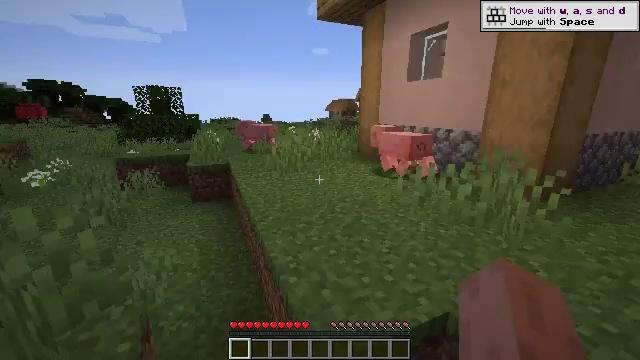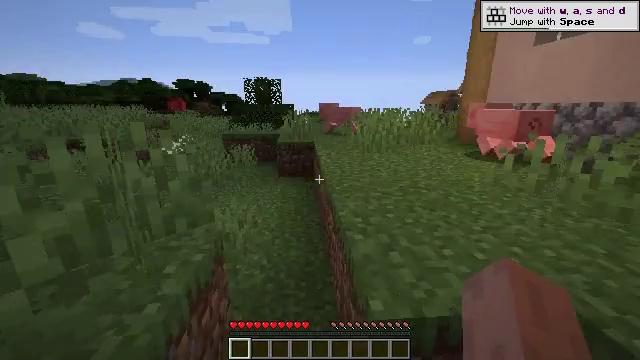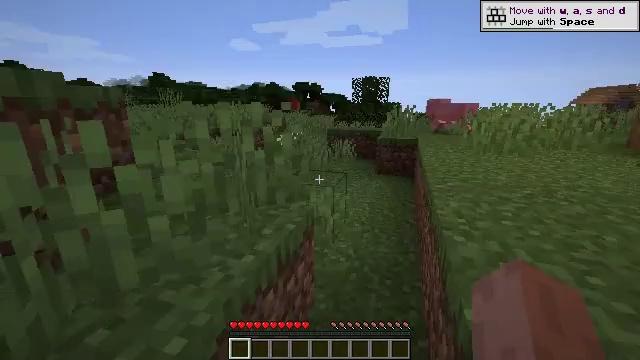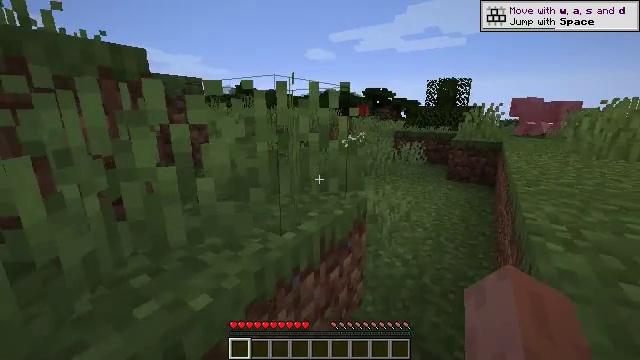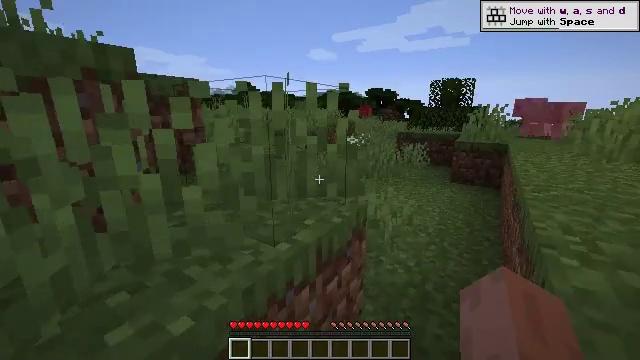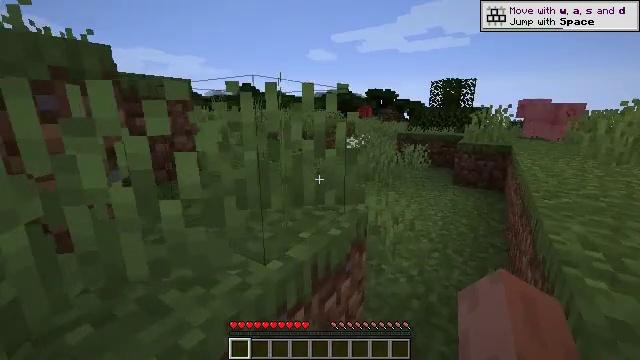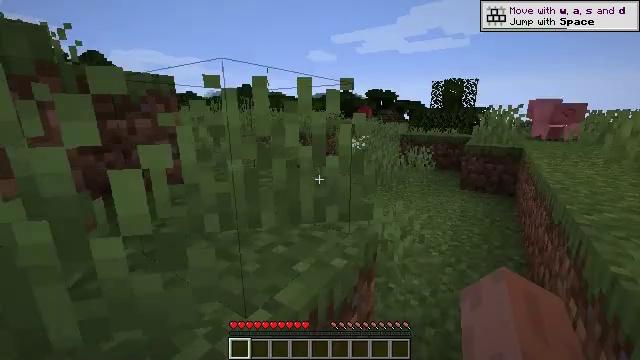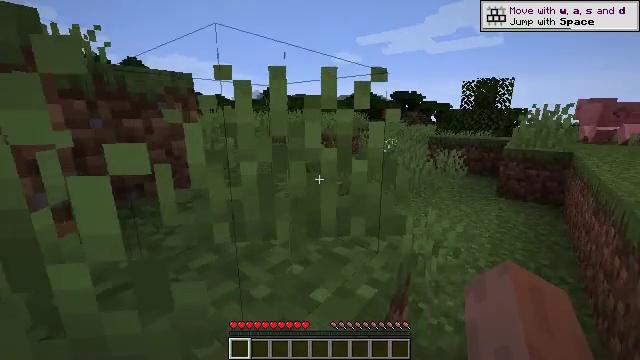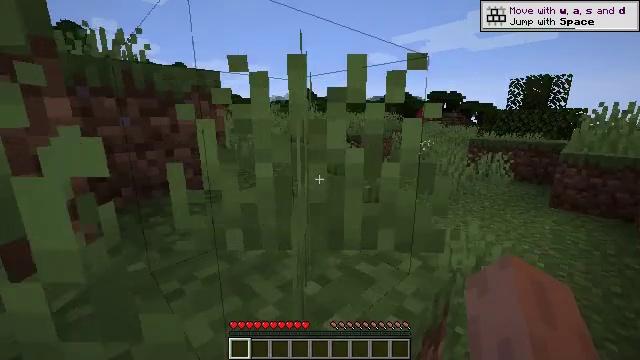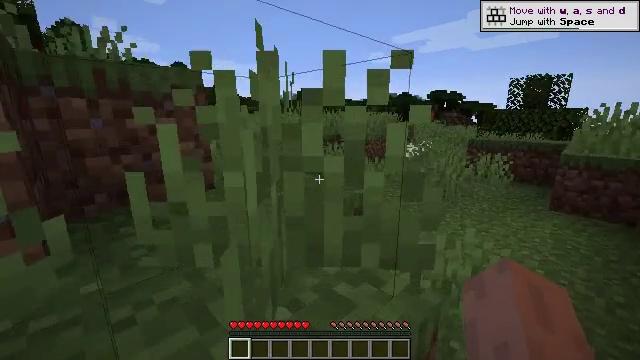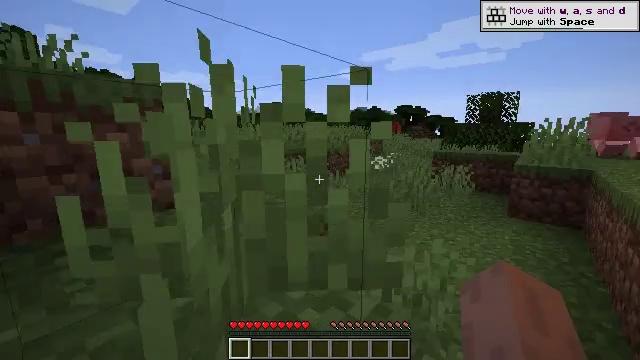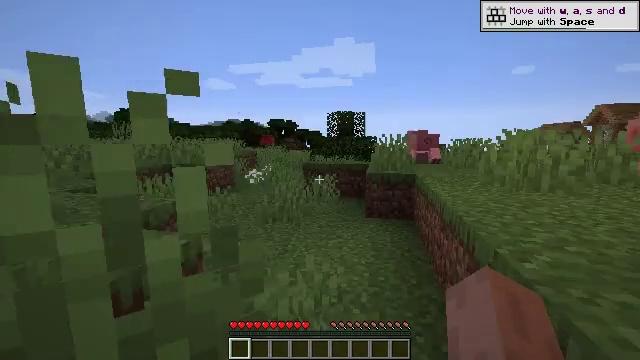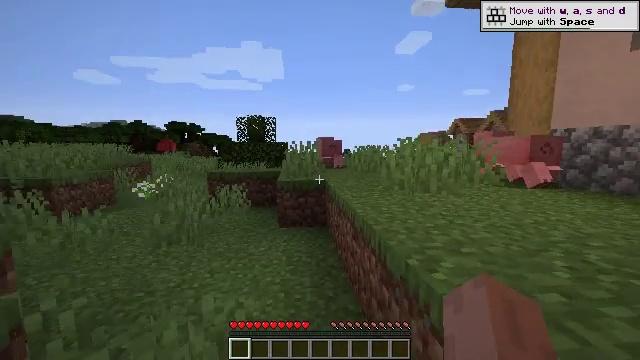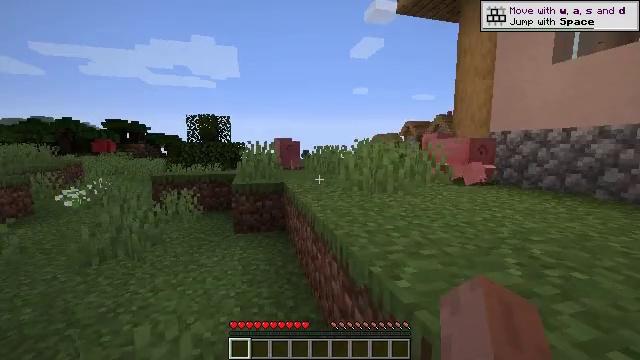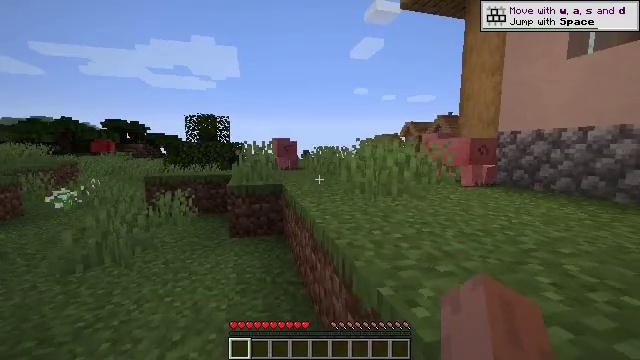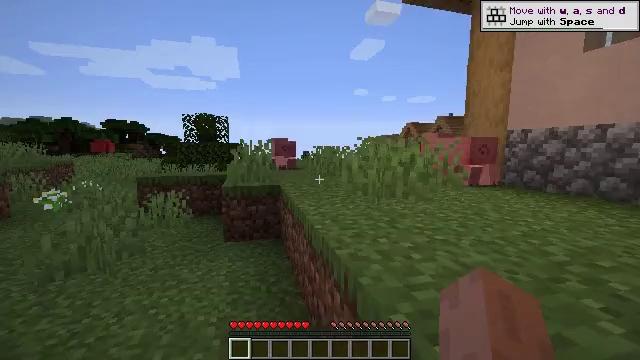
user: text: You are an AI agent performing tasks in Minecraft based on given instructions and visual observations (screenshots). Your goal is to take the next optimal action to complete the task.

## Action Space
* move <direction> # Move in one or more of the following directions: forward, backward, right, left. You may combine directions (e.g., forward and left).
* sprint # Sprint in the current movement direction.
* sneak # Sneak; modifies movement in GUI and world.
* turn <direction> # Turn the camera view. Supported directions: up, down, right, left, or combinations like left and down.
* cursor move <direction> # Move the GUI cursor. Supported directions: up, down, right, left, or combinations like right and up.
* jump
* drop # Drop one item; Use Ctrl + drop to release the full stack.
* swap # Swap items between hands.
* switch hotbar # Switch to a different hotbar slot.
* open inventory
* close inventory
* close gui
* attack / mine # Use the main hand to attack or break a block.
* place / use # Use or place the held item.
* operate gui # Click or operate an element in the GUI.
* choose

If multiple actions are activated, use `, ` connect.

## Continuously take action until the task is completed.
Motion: motion action
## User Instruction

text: Gather stripped oak log from a tree.
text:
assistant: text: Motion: move forward, turn left, attack / mine
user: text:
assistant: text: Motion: move forward, turn left, attack / mine
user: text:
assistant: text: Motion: move forward, turn left and up, attack / mine
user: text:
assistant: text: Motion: move forward, attack / mine
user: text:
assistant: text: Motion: move forward, attack / mine
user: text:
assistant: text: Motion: move forward, attack / mine
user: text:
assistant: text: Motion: move forward, turn left, attack / mine
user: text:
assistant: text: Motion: move forward, turn left, attack / mine
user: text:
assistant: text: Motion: move forward, attack / mine
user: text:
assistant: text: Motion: move forward, turn right and up, attack / mine
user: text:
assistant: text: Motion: move forward, turn right and up, attack / mine
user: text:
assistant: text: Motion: move forward, turn right and up, attack / mine
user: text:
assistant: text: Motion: move forward, turn right, attack / mine
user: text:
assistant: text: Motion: move forward, attack / mine
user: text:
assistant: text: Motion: move forward, attack / mine
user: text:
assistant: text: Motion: move forward, attack / mine
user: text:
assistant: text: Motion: move forward and move right, attack / mine
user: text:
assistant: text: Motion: move forward and move right, turn right, attack / mine
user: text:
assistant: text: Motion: move forward and move right, turn right and up, attack / mine
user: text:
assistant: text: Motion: move forward and move right, turn right, attack / mine
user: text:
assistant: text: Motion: move forward and move right, turn right, attack / mine, jump
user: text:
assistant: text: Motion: move forward and move right, attack / mine, jump
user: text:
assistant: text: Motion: move forward and move right, turn left and down, attack / mine, jump
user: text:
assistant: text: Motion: move forward and move right, attack / mine, jump
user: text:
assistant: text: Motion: move forward and move right, attack / mine, jump
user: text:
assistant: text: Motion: move forward and move right, attack / mine
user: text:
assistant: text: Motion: move forward and move right, attack / mine
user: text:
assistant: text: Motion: move forward and move right, attack / mine
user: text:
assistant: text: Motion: move forward and move right, attack / mine
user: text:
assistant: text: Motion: move forward and move right, attack / mine